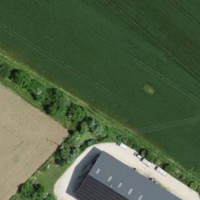
EUNIS habitat code: 52
Species observed at this site:
Emberiza cirlus